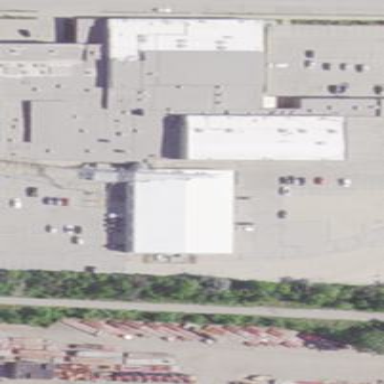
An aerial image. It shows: Commercial building.